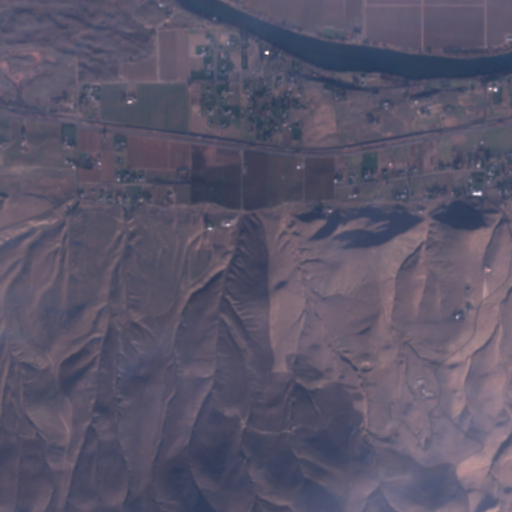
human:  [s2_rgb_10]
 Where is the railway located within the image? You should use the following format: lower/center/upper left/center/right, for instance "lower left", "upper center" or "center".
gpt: The railway is located in the upper of the image.
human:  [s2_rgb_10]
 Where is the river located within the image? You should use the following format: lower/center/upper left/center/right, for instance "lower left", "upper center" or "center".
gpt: The river is located in the upper of the image.
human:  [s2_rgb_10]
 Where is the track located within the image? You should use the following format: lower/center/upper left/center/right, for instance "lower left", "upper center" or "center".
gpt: There is no track in the image.